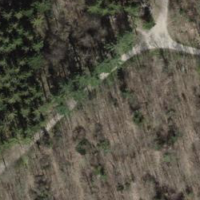
EUNIS habitat code: 44
Species observed at this site:
Circaea lutetiana